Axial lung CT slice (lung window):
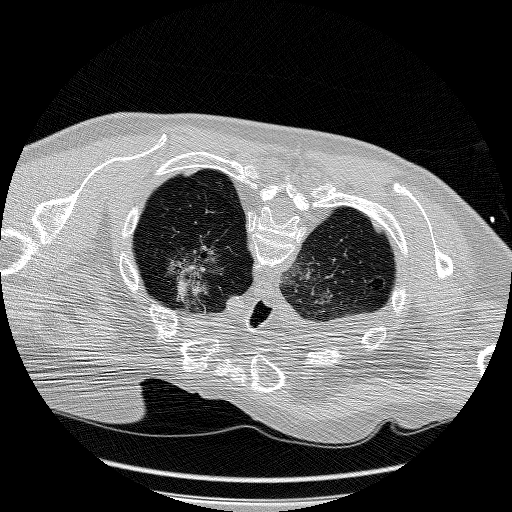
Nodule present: no